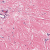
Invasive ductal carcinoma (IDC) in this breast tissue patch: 0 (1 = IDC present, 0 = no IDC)